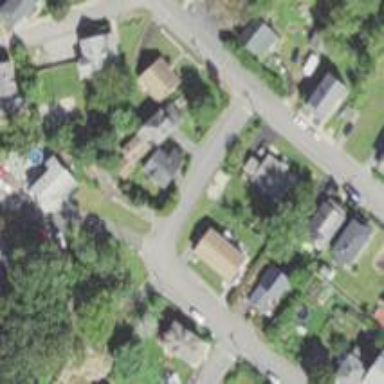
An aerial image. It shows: Residential driveway.